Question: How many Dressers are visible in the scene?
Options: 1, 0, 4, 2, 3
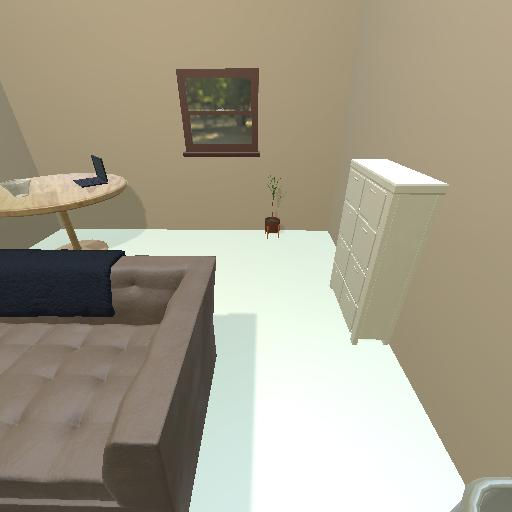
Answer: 1